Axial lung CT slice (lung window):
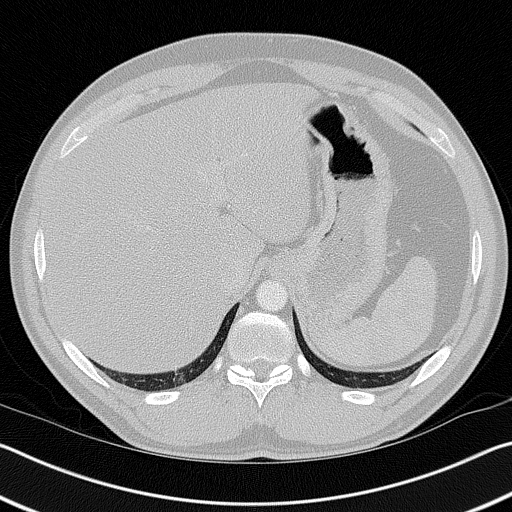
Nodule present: no